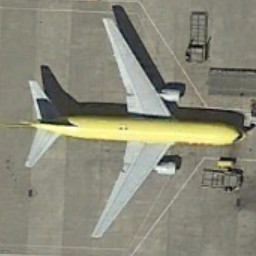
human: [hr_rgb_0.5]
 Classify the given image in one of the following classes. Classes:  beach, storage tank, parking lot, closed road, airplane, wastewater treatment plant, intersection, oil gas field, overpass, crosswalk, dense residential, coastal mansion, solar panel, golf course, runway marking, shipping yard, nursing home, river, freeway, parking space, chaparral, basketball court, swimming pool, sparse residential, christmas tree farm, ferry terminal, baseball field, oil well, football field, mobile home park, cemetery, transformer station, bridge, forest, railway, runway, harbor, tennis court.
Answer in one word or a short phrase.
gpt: airplane